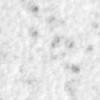
Label: no_change